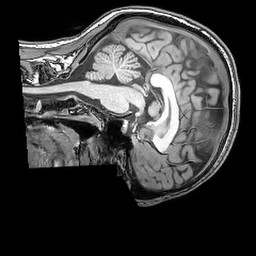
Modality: T1w
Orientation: sagittal
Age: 38
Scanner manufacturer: philips
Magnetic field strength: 3 T
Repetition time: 0.007 s
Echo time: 0.003501 s